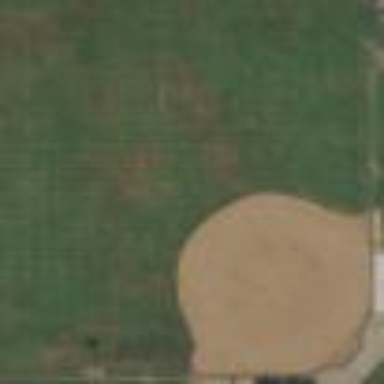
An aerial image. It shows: Baseball pitch for leisure and sports activities.